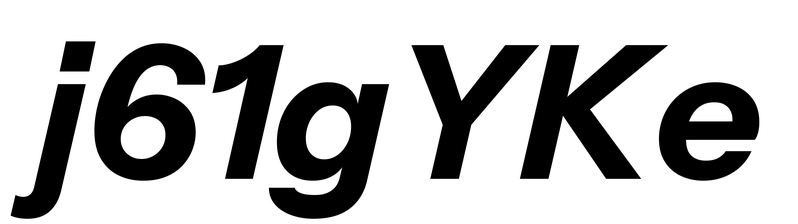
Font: InstrumentSans-Italic_Bold_Italic